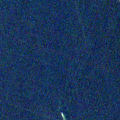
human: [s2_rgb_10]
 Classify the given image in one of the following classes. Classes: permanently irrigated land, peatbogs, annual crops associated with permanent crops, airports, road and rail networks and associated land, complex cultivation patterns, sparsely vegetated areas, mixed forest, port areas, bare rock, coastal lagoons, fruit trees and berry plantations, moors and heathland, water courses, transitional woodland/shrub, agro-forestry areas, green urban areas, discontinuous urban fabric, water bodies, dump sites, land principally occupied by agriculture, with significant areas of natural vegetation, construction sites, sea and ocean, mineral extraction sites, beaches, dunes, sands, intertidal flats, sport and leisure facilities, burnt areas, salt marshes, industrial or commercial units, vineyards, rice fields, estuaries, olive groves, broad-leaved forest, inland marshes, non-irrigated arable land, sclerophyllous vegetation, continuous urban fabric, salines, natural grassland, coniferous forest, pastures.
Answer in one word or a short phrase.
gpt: water bodies